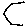
Label: hexagon